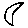
Label: moon